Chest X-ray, PA view. Patient: 21 years old, sex M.
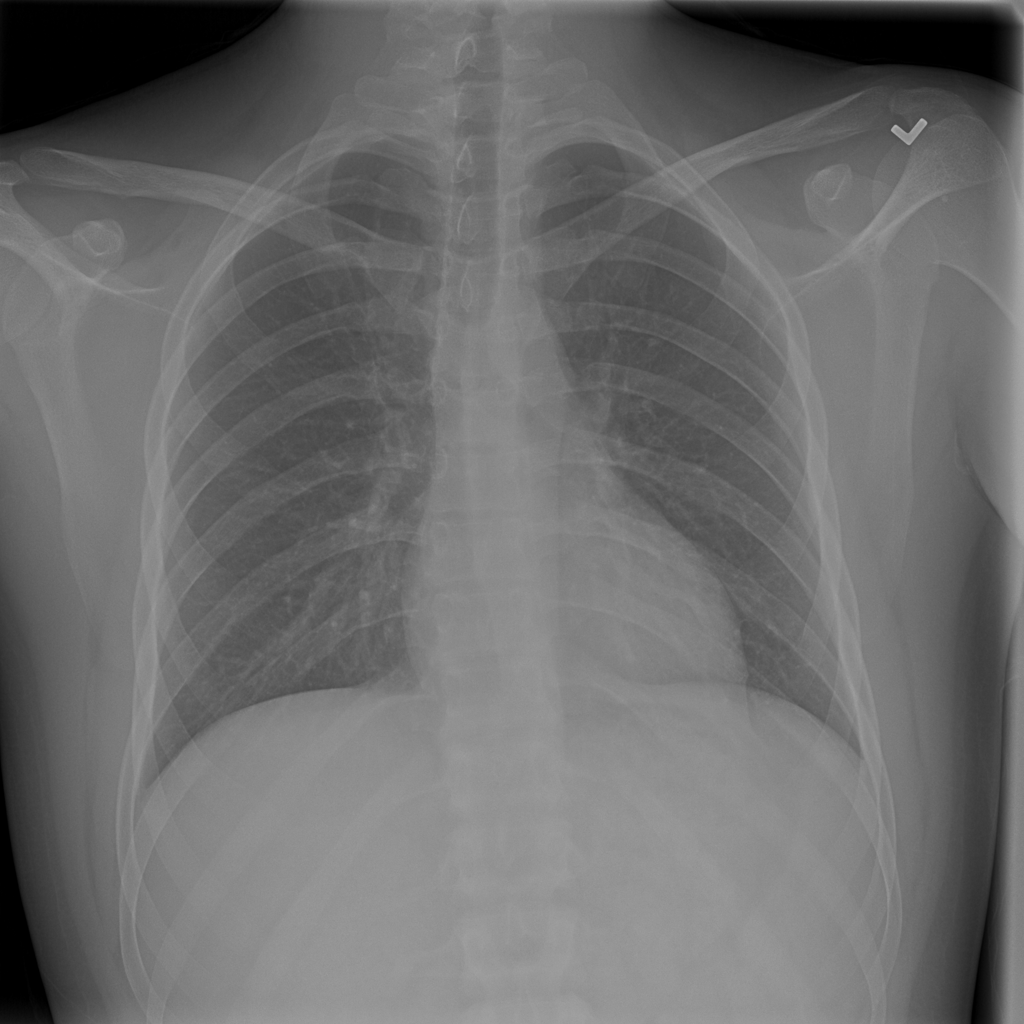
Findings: No Finding